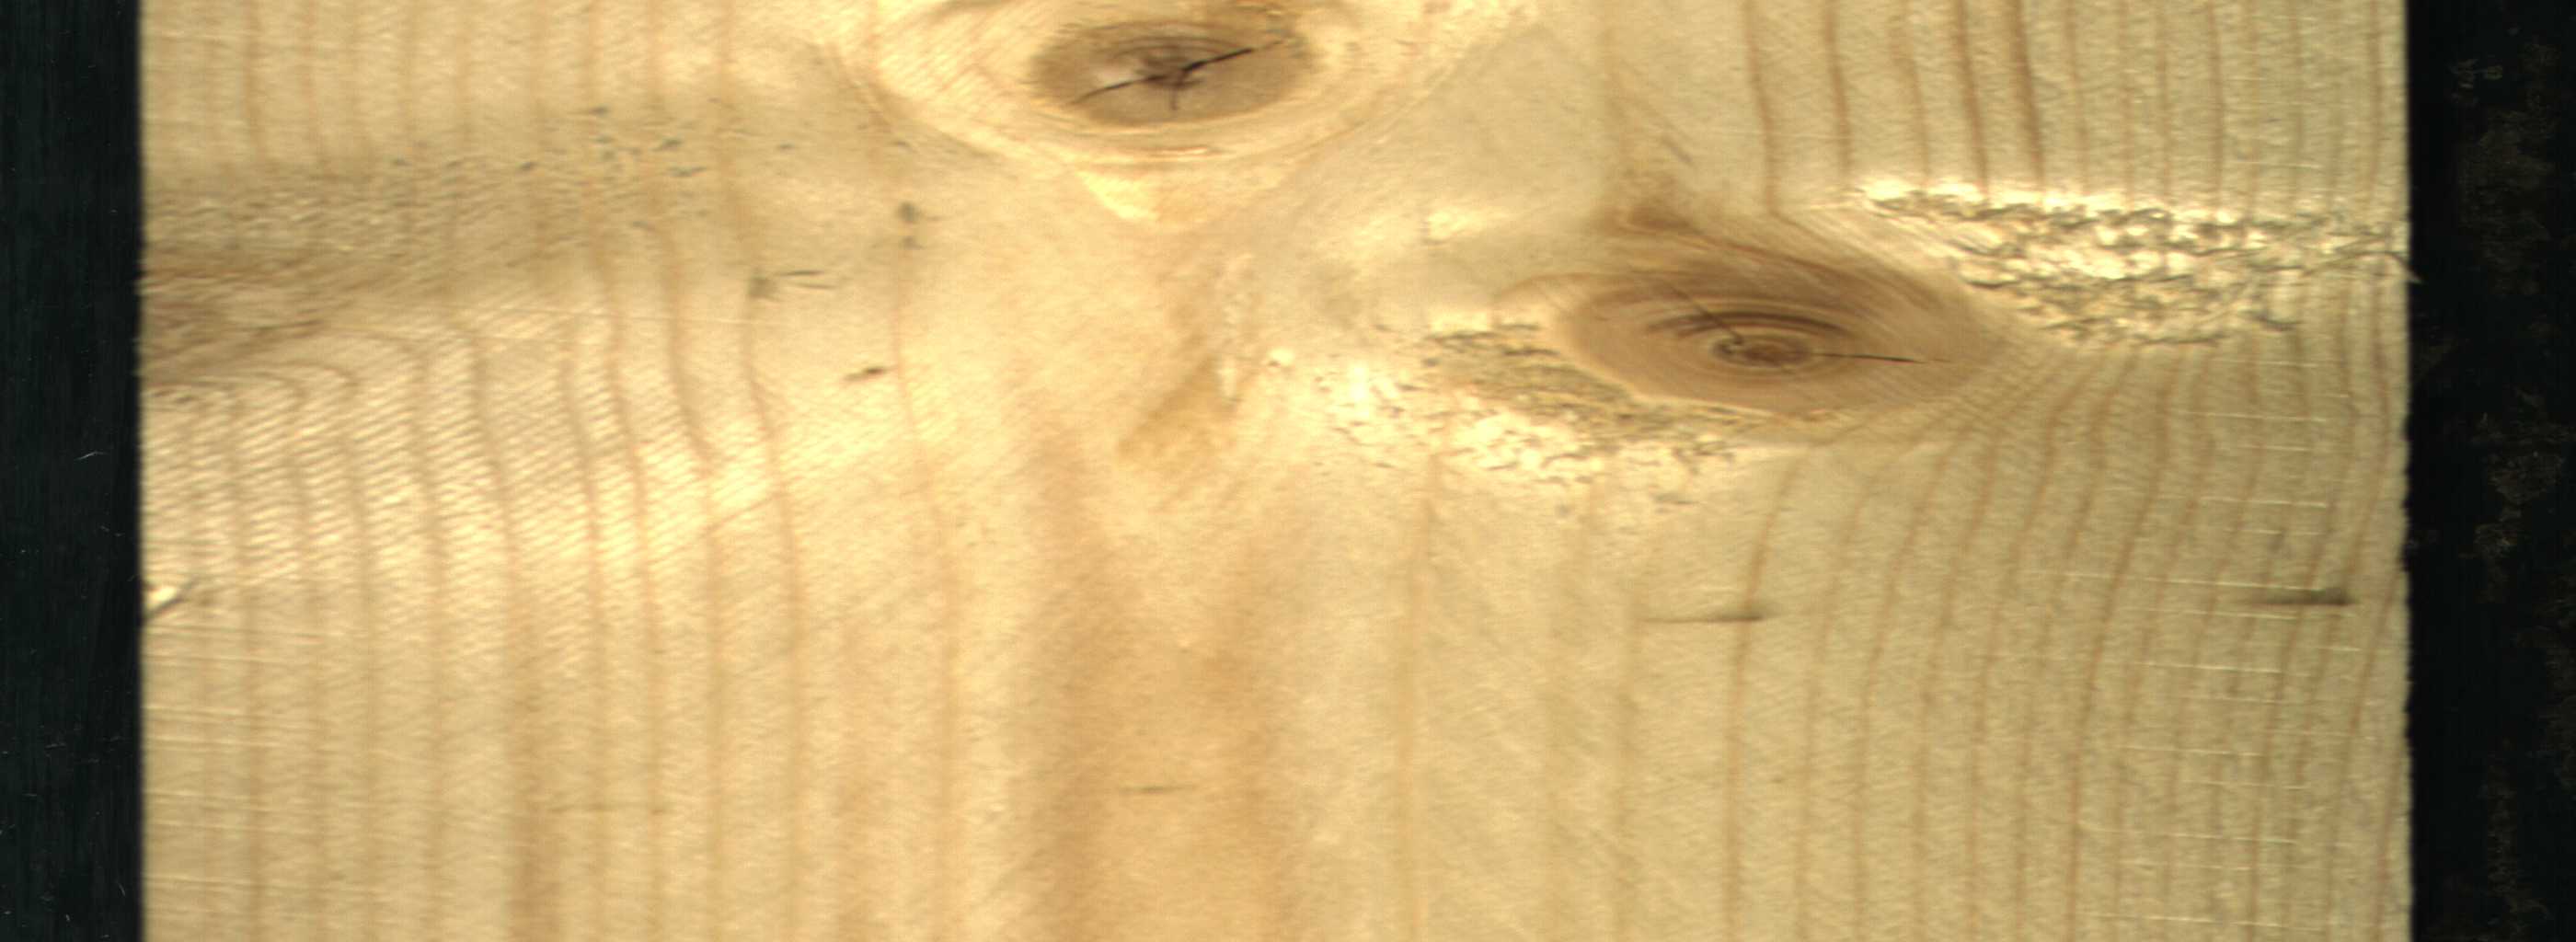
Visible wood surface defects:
knot_with_crack
knot_with_crack
Live_Knot